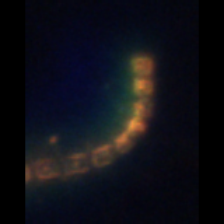
Taxon: Chaetoceros
Group: Diatoms